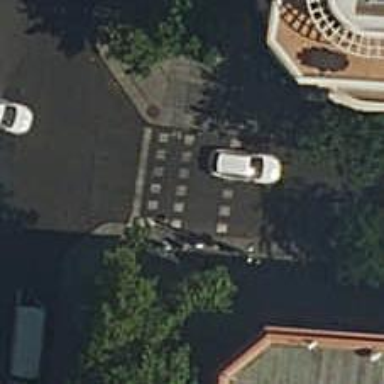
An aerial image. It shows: Zebra crossing on the road.